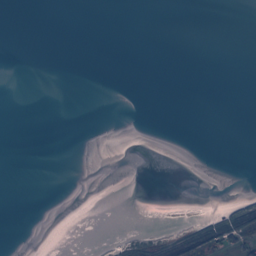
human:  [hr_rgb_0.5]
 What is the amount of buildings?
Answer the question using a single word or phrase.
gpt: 16

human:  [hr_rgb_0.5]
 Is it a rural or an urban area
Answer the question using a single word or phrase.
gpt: rural

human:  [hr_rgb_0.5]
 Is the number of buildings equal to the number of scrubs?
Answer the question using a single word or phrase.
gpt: no

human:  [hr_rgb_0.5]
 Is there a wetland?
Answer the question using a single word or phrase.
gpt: yes

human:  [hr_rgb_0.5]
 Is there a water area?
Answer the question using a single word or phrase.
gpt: yes

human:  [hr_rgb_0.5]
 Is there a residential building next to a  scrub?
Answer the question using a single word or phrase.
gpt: yes

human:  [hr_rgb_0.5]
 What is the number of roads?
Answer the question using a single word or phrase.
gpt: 22

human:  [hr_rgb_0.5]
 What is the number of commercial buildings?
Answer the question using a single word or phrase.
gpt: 0

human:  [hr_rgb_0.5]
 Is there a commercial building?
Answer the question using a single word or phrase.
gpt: no

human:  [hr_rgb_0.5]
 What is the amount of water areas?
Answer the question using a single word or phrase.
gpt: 1

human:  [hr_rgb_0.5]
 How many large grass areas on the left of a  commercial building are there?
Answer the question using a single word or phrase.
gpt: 0

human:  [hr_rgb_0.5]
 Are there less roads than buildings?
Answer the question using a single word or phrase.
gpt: no

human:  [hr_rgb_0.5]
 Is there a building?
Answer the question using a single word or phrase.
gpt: yes

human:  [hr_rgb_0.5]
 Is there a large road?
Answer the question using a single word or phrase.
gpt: no

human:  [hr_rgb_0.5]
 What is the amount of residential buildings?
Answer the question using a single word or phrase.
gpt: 15

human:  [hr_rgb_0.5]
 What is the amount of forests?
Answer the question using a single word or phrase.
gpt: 4

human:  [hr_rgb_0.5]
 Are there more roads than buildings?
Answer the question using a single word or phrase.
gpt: yes

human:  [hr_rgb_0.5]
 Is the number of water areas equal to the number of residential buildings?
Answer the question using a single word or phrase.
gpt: no

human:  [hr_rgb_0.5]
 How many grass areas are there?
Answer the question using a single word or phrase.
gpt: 6

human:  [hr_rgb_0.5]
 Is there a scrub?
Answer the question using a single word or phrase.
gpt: yes

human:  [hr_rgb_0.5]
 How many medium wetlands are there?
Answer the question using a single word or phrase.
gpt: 3

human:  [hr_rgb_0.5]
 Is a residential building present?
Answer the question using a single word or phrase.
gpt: yes

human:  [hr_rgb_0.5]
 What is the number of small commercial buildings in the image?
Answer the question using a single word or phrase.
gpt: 0

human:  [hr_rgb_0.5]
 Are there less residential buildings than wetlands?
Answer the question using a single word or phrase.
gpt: no

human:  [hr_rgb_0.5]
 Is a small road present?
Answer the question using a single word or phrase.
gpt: yes

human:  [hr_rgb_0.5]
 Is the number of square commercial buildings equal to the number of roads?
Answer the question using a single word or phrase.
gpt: no

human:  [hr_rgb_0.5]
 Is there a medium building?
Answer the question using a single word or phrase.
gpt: no

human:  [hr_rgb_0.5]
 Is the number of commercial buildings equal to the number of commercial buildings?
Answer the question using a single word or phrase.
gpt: yes

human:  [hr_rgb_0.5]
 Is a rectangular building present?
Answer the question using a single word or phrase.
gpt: yes

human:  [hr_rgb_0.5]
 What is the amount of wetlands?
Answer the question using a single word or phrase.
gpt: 9

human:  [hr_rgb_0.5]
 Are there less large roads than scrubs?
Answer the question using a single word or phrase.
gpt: yes

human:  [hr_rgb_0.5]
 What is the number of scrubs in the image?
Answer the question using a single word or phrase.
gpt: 5

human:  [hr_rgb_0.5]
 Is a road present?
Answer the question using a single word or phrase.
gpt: yes

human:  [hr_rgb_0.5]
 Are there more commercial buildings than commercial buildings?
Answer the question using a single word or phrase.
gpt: no

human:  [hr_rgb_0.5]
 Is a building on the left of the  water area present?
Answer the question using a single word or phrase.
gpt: yes

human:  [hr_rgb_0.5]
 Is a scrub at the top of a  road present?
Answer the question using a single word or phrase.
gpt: yes

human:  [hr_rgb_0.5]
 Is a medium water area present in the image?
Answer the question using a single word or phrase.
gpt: no

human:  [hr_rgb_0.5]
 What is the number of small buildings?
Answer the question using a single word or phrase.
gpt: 16

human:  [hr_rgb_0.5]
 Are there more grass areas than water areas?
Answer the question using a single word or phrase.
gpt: yes

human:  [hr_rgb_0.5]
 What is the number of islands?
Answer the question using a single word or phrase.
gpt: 1

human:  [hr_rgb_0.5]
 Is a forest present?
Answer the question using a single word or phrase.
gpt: yes

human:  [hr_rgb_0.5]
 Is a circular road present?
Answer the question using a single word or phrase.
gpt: no

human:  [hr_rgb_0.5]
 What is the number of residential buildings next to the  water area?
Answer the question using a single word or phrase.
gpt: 15

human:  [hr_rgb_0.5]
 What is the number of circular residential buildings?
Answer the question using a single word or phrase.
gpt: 0

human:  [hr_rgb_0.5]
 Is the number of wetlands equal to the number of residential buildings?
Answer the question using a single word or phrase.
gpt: no

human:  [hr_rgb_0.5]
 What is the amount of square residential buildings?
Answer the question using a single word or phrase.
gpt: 0

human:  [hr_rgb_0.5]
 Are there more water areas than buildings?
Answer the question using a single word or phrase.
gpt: no

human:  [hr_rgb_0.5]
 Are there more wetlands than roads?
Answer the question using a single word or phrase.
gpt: no

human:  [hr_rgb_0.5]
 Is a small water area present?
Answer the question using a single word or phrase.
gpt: yes

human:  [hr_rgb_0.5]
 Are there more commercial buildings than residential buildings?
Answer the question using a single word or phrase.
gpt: no

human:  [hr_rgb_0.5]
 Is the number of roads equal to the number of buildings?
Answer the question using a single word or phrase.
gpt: no

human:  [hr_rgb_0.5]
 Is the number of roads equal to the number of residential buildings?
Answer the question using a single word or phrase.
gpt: no

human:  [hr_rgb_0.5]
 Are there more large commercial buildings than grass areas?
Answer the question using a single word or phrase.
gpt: no

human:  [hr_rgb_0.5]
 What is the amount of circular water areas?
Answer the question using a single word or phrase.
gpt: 0

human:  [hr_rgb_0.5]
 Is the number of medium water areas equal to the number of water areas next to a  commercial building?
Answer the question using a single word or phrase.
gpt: yes

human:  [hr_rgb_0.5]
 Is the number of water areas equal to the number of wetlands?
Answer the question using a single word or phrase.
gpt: no

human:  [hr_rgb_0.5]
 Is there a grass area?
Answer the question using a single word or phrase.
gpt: yes

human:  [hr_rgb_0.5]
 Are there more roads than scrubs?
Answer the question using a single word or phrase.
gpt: yes

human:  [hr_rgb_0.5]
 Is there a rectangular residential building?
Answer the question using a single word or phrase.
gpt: yes

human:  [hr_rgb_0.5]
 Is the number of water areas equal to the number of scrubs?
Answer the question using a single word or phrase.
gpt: no

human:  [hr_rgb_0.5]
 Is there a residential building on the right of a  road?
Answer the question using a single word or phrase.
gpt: yes

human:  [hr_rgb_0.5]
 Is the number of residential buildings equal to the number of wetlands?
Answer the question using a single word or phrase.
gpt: no

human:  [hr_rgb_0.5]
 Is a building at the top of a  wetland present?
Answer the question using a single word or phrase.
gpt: yes

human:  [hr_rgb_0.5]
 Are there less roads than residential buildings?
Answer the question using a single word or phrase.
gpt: no